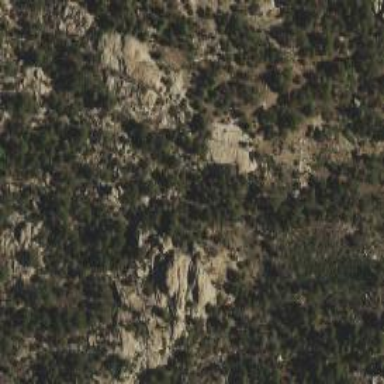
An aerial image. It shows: Landscape dominated by bare rock.